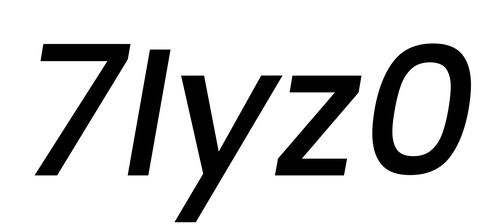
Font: Poppins-MediumItalic